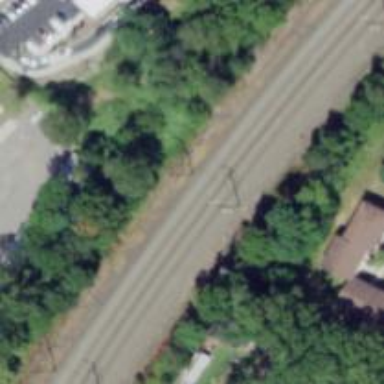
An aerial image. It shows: Railway track with contact lines for electrification.